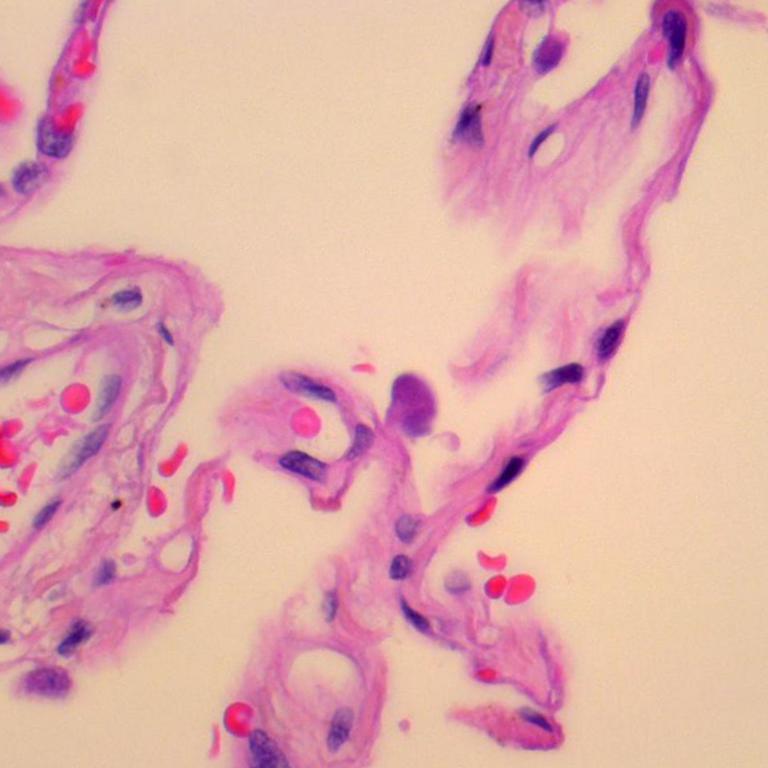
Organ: lung
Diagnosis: benign